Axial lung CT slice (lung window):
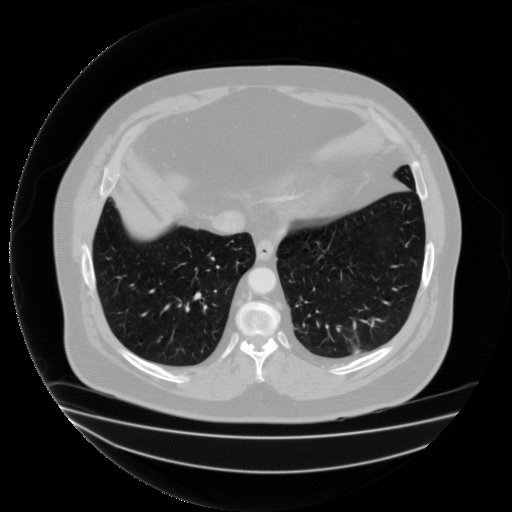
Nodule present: no